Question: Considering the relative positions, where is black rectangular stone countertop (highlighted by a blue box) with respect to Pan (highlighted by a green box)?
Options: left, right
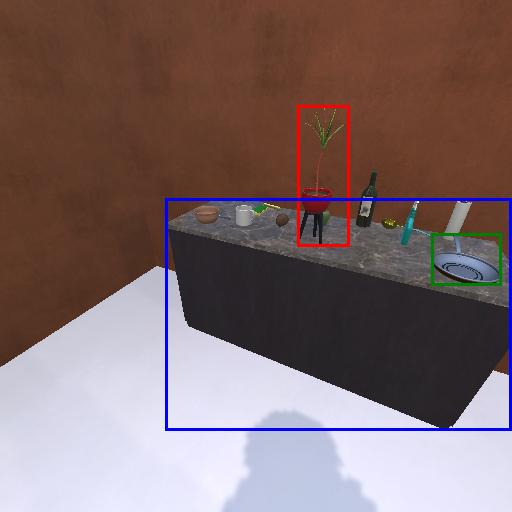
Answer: left